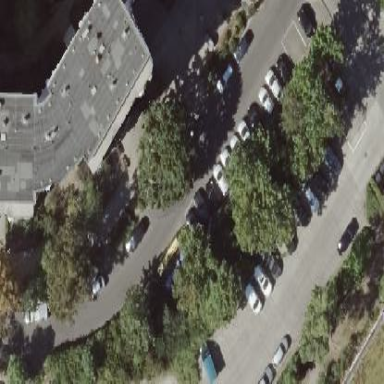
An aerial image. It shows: Street-side parking lot with asphalt surface.